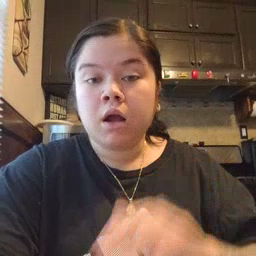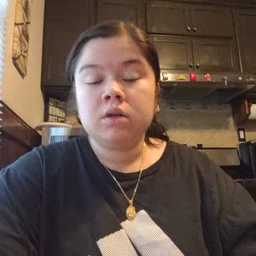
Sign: bye